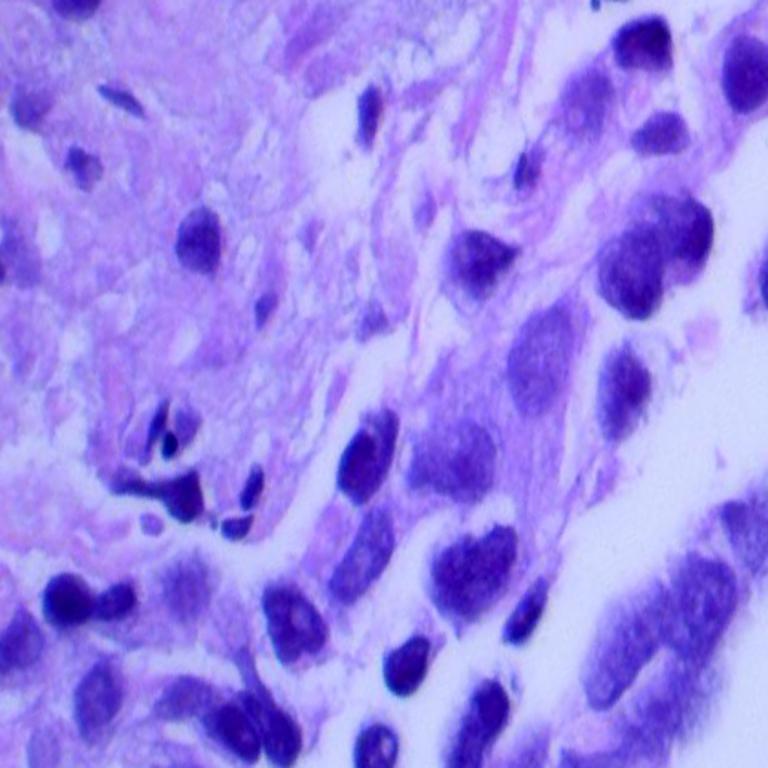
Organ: lung
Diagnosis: adenocarcinomas